Interaction volume radius: 5 \u00c5
Interaction volume height: 25 \u00c5
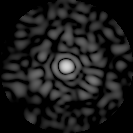
Disorder parameter: 0.865